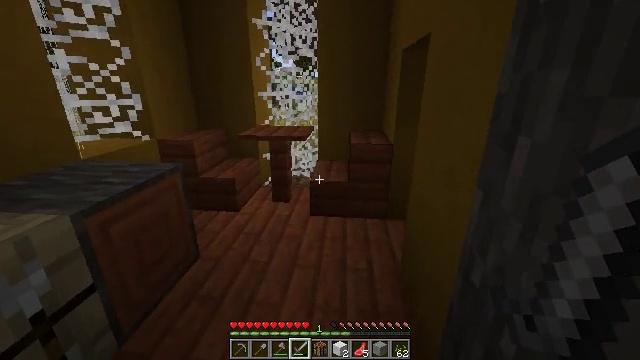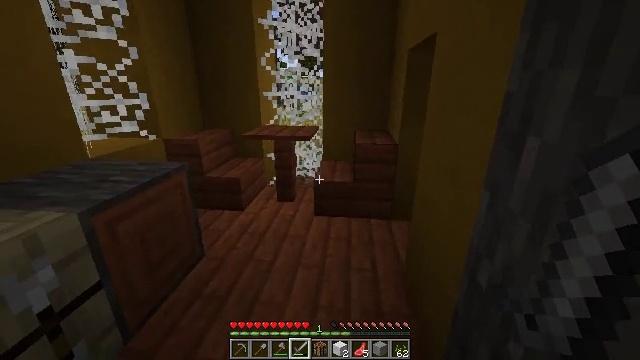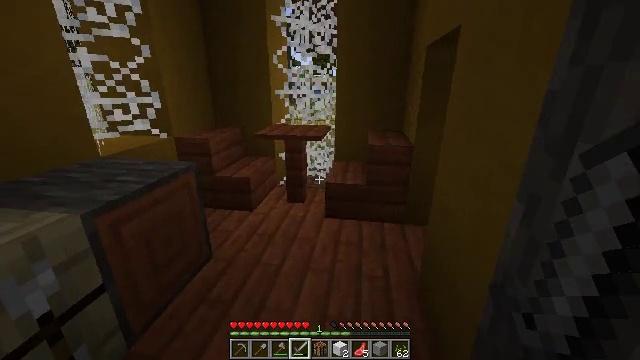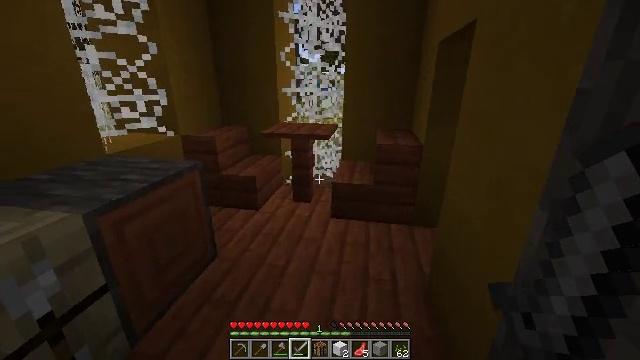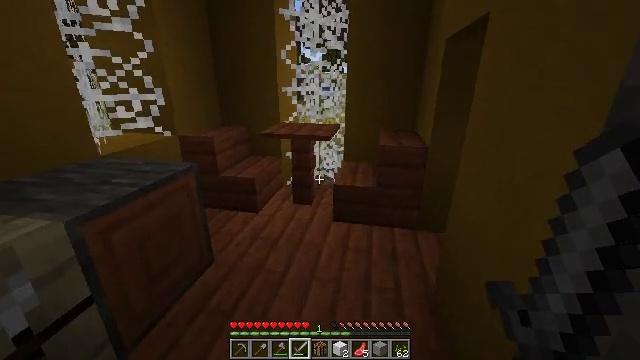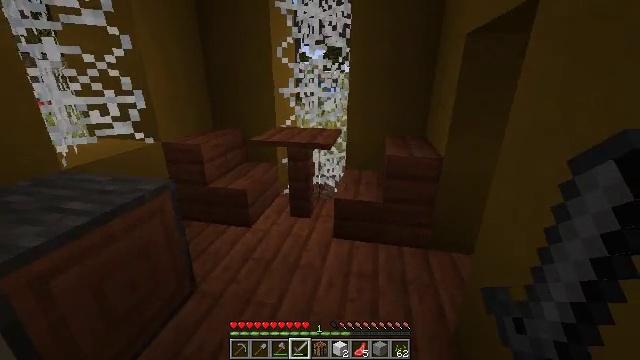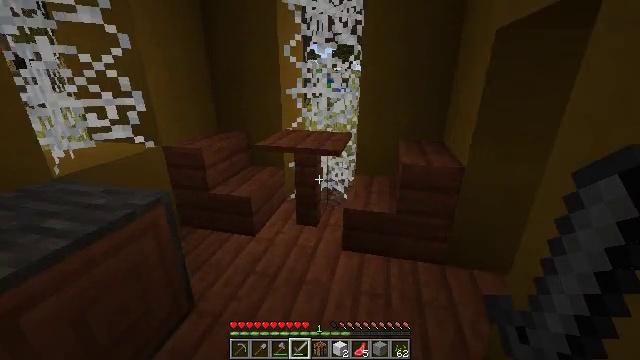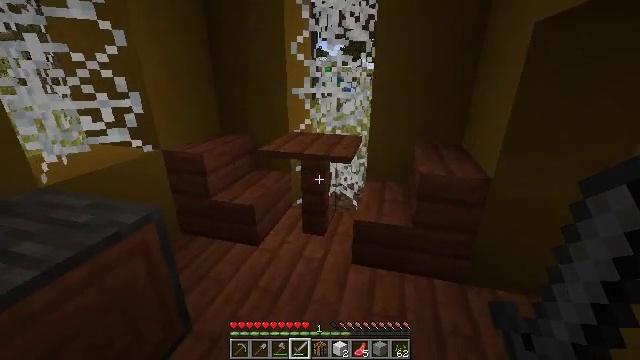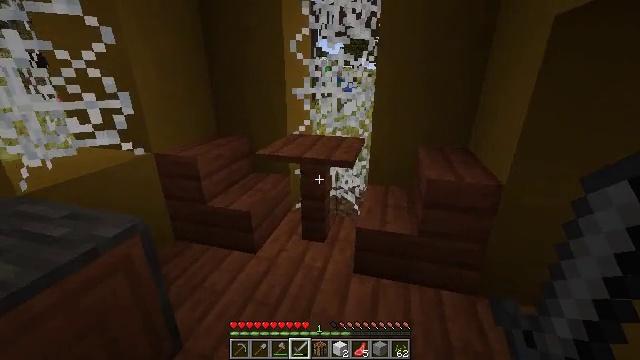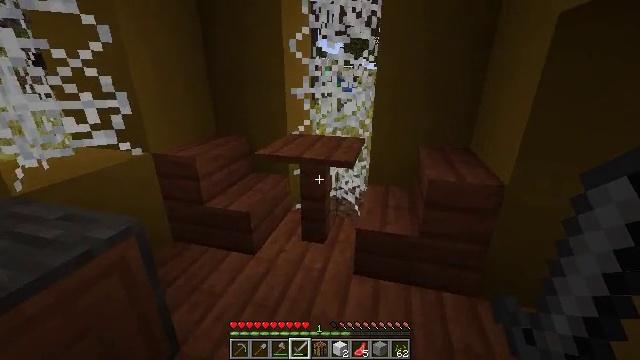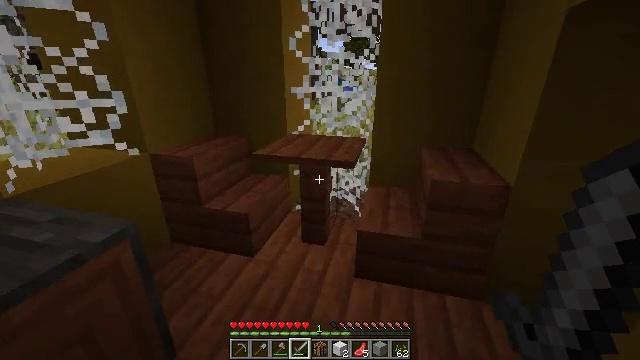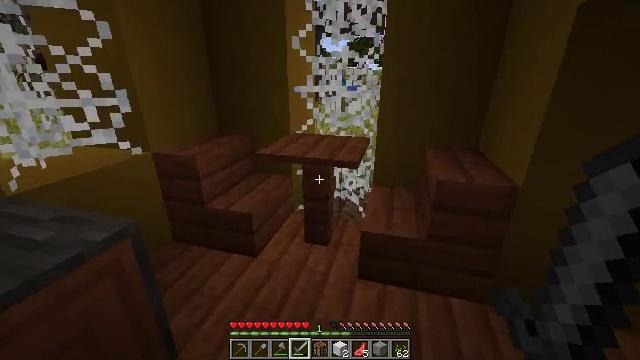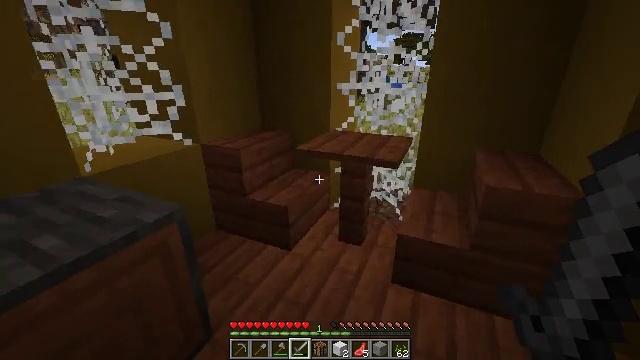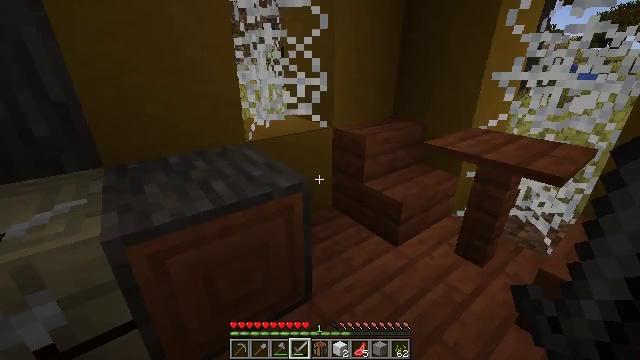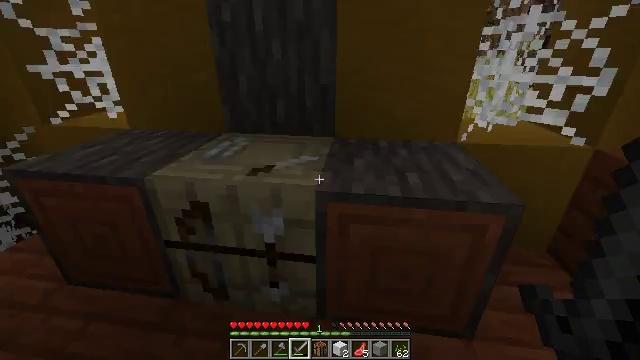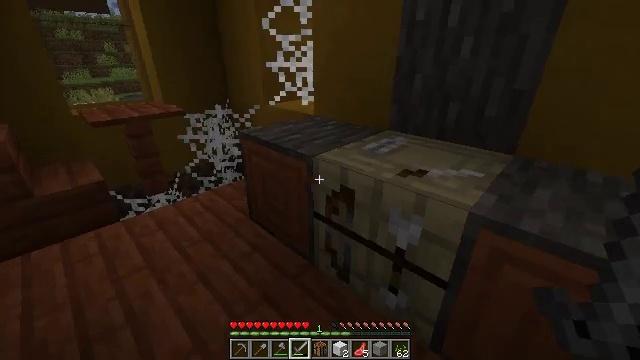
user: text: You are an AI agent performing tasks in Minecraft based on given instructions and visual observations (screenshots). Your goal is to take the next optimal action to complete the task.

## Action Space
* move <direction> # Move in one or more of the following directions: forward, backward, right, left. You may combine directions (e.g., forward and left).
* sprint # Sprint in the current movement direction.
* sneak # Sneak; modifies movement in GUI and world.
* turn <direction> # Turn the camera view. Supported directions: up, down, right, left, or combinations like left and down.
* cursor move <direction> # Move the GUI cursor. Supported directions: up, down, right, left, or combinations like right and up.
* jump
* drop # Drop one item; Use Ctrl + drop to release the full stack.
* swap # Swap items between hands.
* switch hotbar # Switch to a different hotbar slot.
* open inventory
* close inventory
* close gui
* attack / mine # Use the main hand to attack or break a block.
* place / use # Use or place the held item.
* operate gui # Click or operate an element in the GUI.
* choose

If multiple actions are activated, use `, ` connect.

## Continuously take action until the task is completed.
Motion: motion action
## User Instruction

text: Mine the orange bed.
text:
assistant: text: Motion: turn left
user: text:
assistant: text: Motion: move forward, turn left
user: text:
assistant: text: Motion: move forward, turn left
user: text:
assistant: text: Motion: move forward
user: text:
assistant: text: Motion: move forward
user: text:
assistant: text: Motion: move forward, turn left
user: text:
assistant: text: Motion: move forward, turn left
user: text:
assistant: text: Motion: no_op
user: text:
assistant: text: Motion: no_op
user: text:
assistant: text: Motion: no_op
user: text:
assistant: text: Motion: no_op
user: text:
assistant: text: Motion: turn left
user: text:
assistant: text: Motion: turn left and down
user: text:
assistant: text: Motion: turn left and down
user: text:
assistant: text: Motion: turn left
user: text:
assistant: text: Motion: turn left
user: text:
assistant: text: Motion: no_op
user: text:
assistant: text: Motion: no_op
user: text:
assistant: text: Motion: no_op
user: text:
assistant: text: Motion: no_op
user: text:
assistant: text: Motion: no_op
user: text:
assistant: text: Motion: turn right and up
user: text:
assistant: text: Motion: move forward, turn up
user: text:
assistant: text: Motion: move forward, turn left and up
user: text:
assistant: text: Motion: move forward, turn left and up
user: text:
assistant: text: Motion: move forward and move left, turn left and up
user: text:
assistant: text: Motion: move forward and move left, turn up
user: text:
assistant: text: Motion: move forward and move left, turn up
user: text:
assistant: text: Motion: move forward and move left
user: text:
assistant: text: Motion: move left